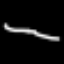
Label: squiggle